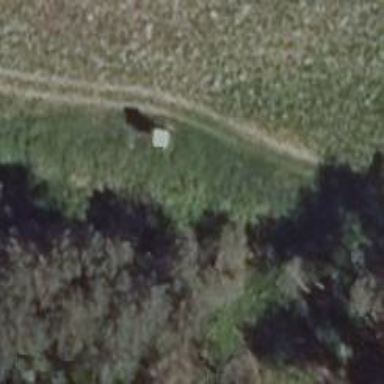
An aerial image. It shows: Hunting stand.